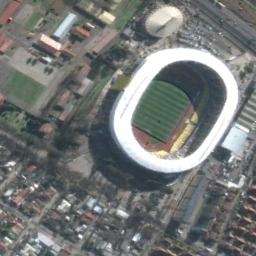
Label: stadium